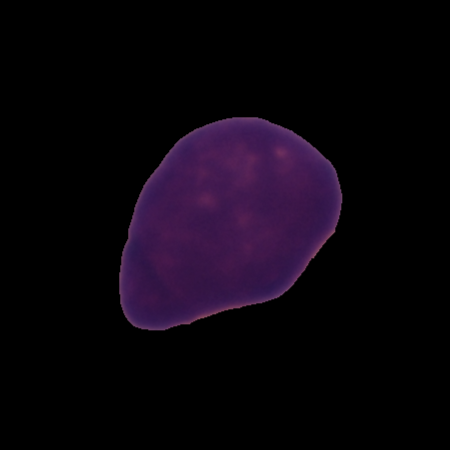
Label: healthy